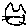
Label: cat